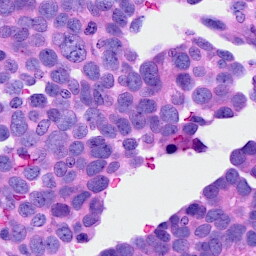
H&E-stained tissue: Ovarian